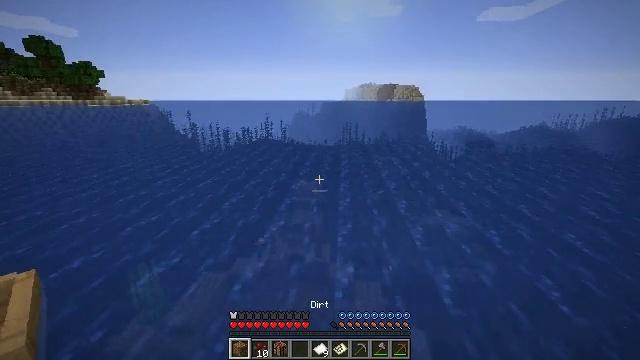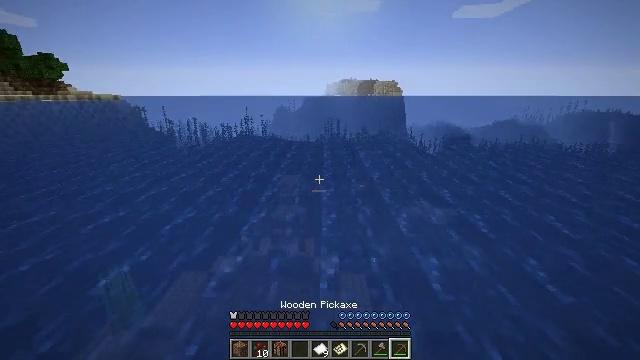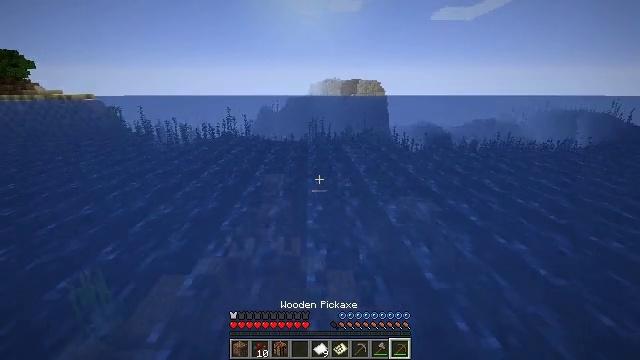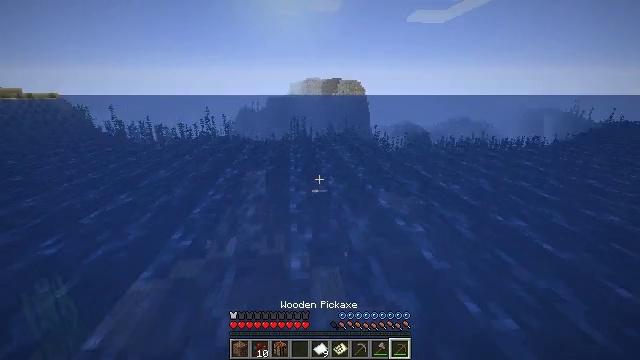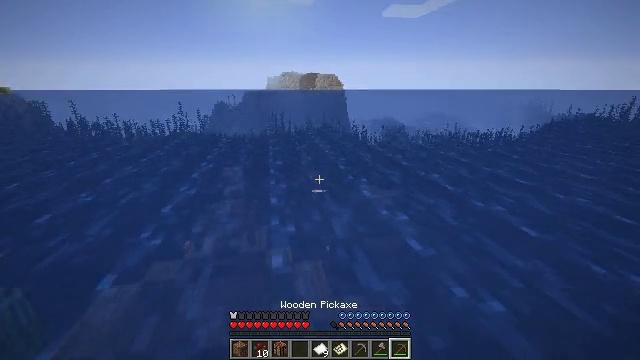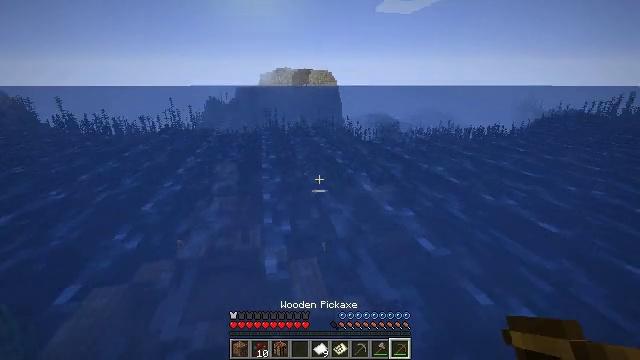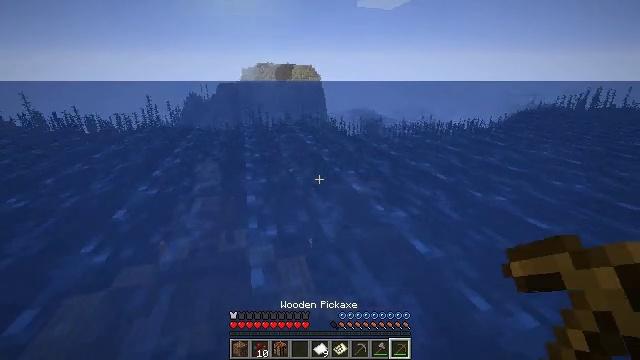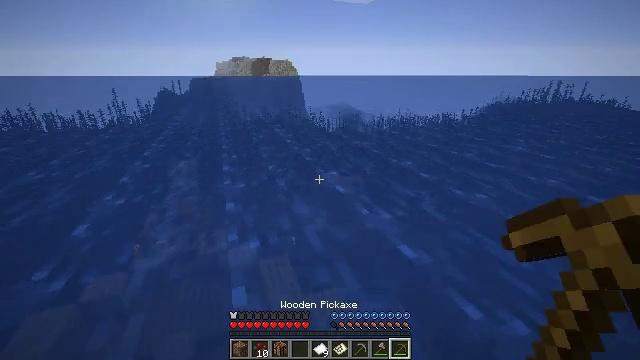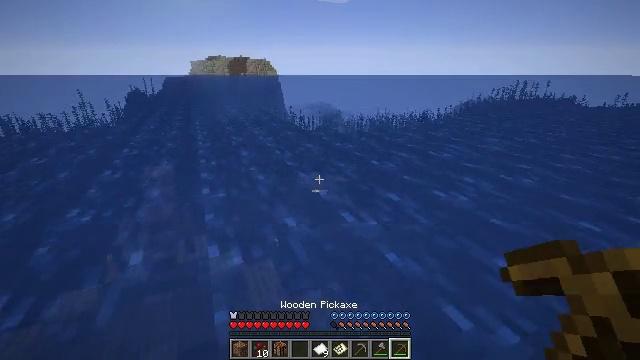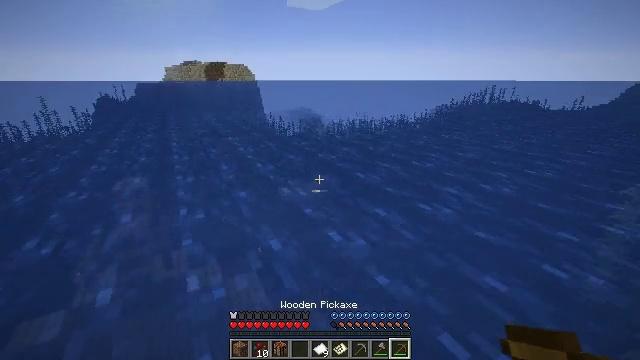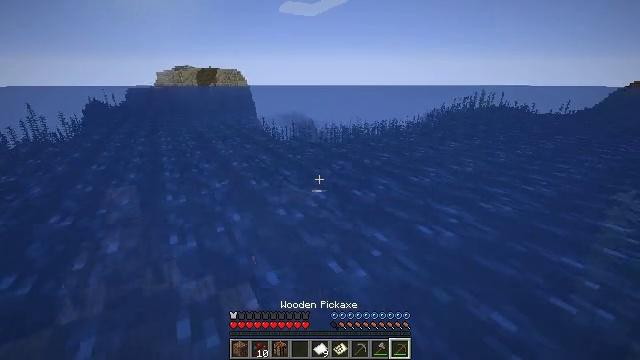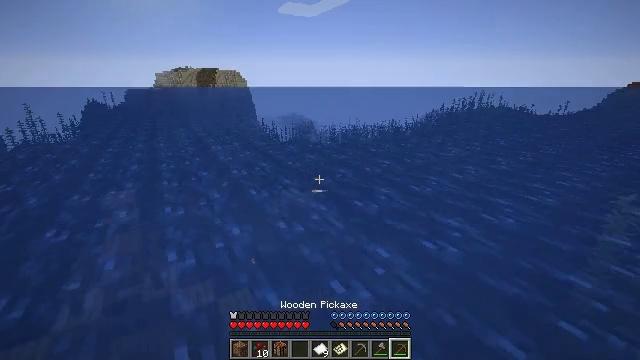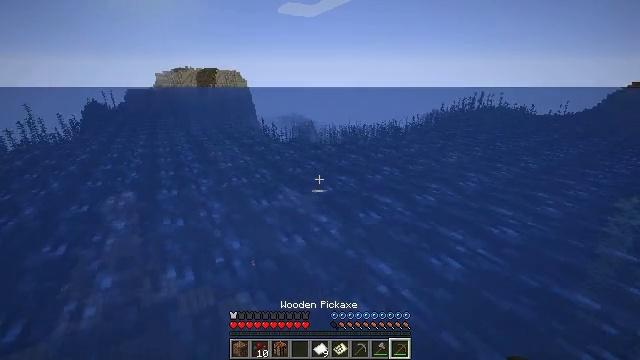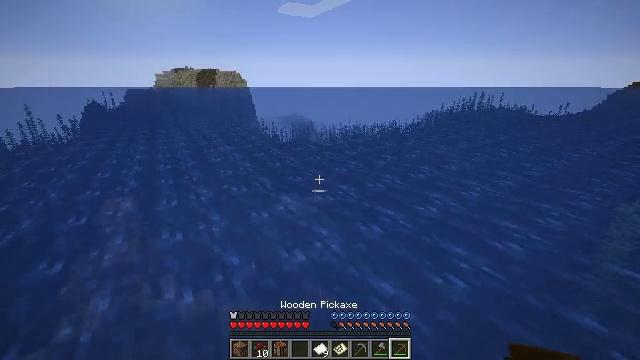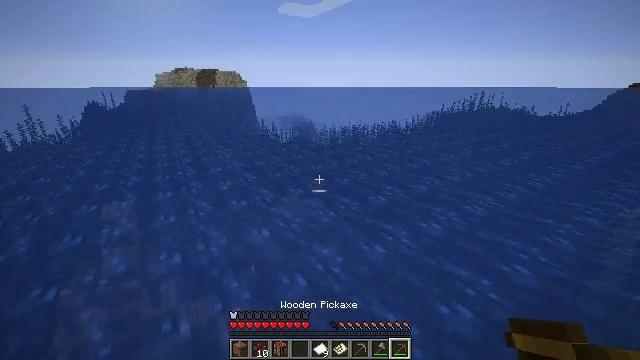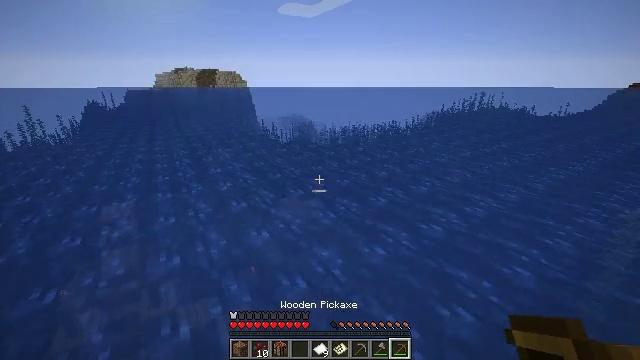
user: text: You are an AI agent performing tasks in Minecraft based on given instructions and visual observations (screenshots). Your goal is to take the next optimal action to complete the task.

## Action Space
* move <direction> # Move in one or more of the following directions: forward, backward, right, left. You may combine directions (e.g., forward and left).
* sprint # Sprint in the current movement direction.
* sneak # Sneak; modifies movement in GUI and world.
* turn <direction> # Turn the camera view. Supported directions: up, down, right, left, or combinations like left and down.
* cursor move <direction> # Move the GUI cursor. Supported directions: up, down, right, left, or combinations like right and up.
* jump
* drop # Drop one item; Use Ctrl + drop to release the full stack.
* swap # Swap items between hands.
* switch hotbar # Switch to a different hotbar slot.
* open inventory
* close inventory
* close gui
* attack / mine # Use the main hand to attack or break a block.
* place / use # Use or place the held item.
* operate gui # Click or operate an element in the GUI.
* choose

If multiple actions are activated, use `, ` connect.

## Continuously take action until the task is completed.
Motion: motion action
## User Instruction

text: Gather seagrass near the seafloor.
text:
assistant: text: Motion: move forward, turn right, jump
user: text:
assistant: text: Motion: move forward, turn right, jump
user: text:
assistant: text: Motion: move forward, turn right, jump
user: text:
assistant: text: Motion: move forward, turn right and down, jump
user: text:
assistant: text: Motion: move forward, turn right, jump
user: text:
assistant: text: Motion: move forward, turn right, jump
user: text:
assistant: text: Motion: move forward, turn right and down, jump
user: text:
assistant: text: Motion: move forward, turn right, jump
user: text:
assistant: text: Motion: move forward, turn right and up, jump
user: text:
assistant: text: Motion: move forward, turn right, jump
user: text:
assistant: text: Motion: move forward, jump
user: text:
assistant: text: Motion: move forward, jump
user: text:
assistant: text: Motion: move forward, jump
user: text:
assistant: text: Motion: move forward, jump
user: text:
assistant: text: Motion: move forward, jump
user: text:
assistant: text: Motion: move forward, sneak
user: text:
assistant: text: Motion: move forward, sneak
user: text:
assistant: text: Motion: move forward, sneak
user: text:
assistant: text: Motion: move forward, sneak, turn down
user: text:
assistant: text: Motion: move forward, sneak, turn left and down
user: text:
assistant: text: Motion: move forward, sneak, turn down
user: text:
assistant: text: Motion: move forward, sneak
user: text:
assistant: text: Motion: move forward, sneak
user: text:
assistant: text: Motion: move forward, sneak, turn up
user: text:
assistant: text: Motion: turn up
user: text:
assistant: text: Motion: move forward
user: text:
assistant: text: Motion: move forward
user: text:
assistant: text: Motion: move forward
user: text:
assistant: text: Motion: move forward
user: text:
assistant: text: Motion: move forward